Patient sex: M
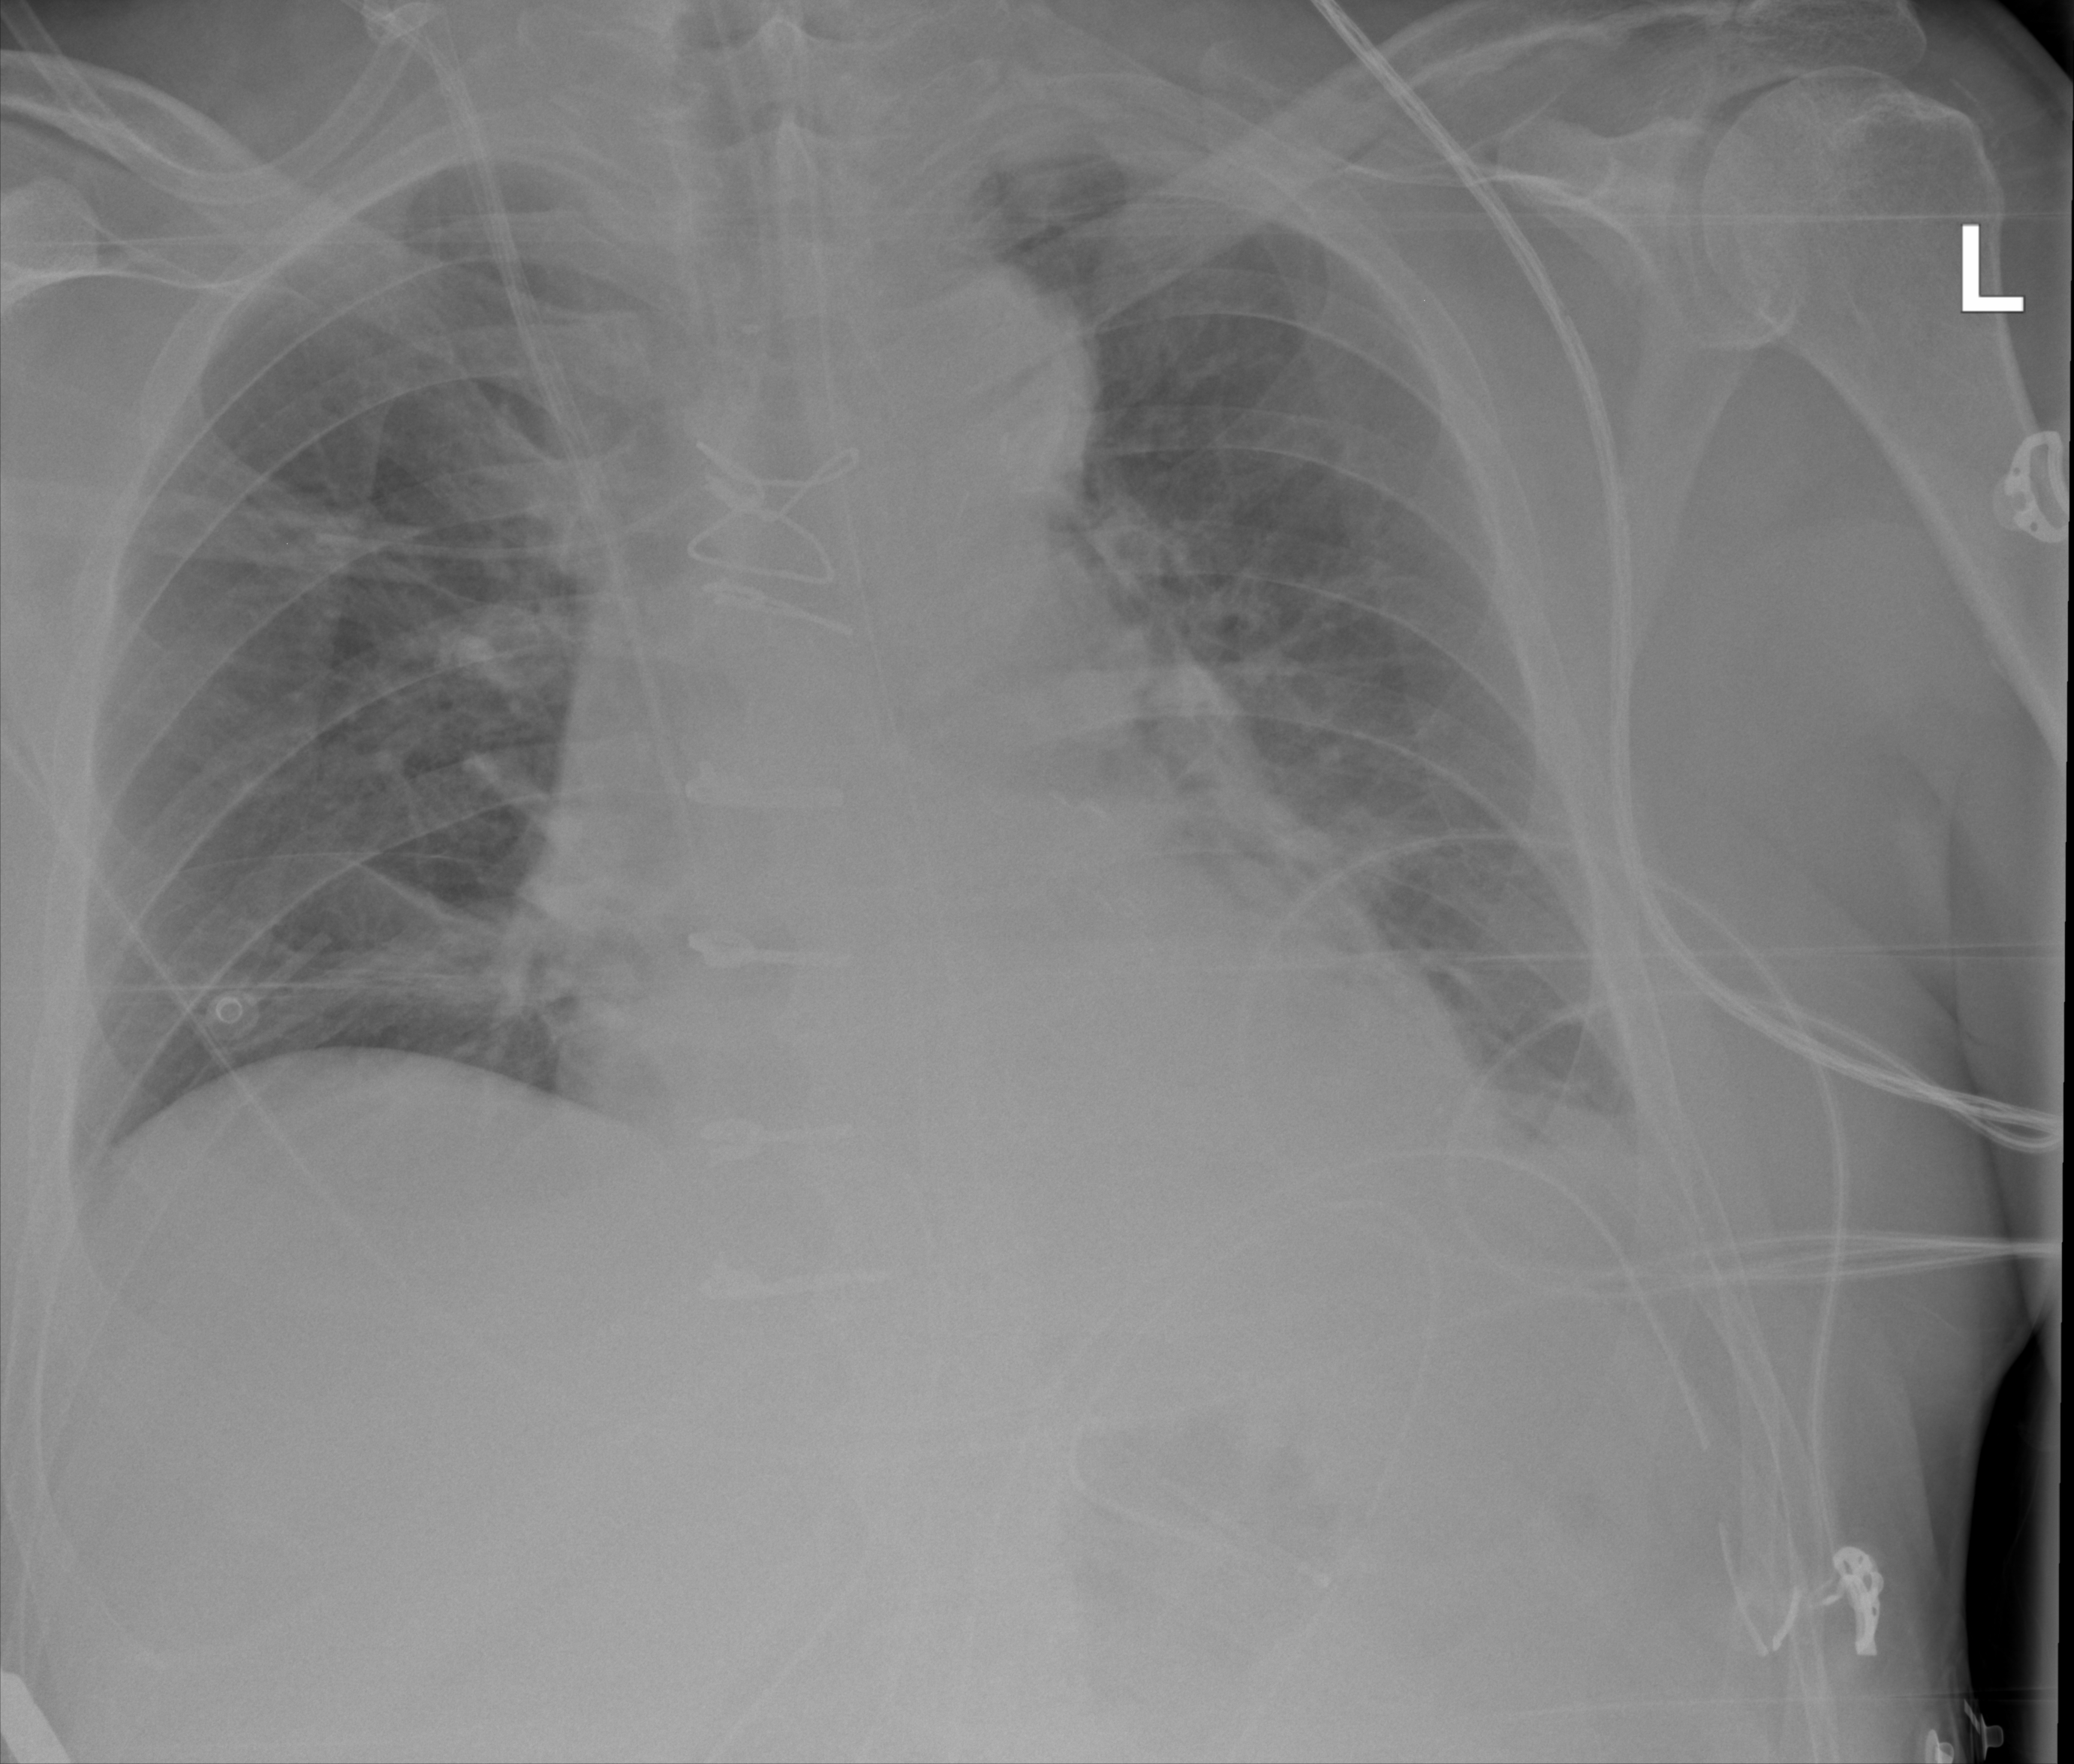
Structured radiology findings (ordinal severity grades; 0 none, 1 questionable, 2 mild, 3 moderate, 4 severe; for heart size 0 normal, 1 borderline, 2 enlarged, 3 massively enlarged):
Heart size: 2
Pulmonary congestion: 2
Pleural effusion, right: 0
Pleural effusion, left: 2
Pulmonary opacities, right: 1
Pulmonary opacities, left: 1
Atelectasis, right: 0
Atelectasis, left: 2